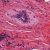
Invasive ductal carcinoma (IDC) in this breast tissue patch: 1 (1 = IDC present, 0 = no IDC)